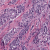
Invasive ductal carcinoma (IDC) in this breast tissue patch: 1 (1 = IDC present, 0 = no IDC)